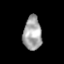
Tissue: skin
Cell type: Epithelial cells
Senescence score: 0.2649
Nuclear area (px): 606
Mean DAPI intensity: 165.234